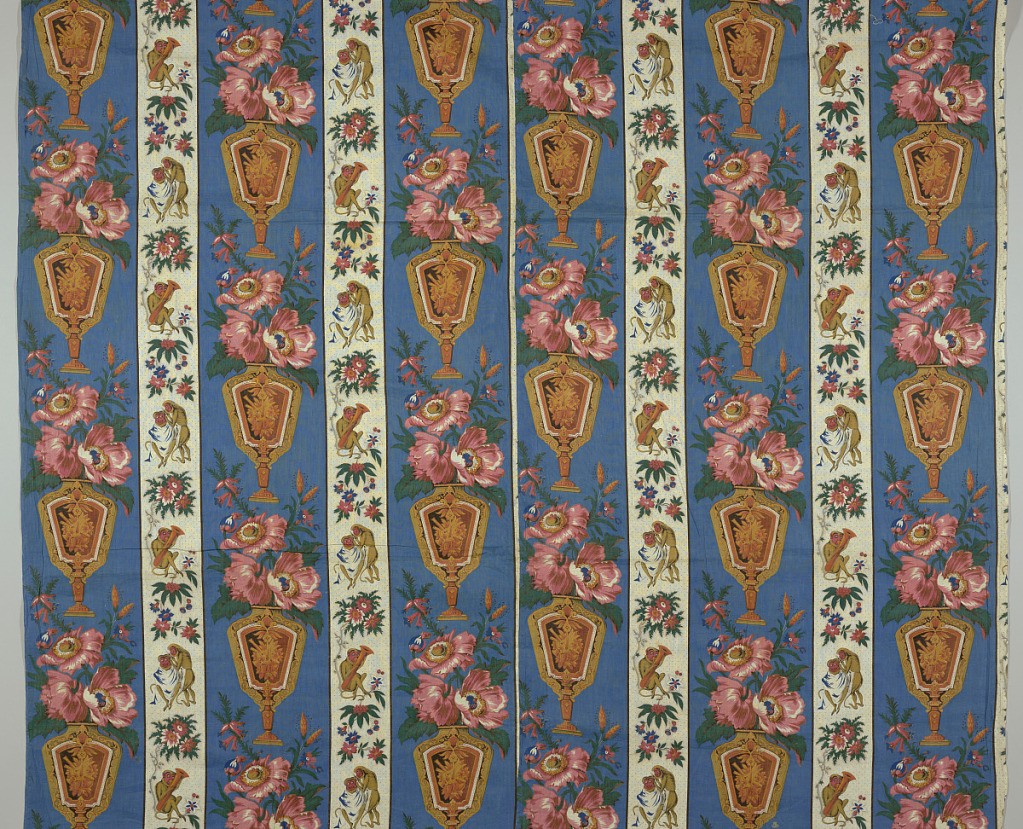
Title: Textile
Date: late 19th century
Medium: cotton Technique: printed by engraved roller on plain weave
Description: Unlined bed cover made up of two lengths of printed fabric. Pattern composed of two stripes: the wider with an urn of flowers on a blue background. 18.5cm. wide and the other with a monkey giving another monkey a haircut alternating with a monkey playing a horn seated under a flowering plant. 9.5cm. wide. Two groups of stripes are half dropped and with an additional wide stripe fill full width of fabric. Unit of repeat: 36.5 cm. high x 28 cm. (11") wide.